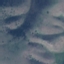
Land use / land cover class: HerbaceousVegetation